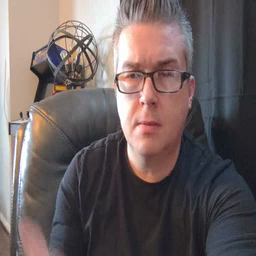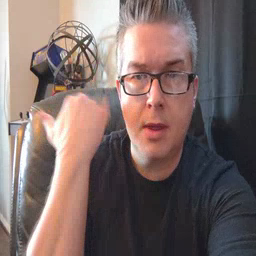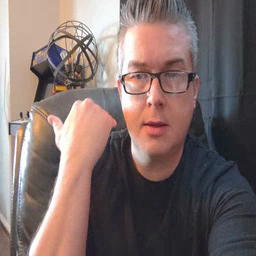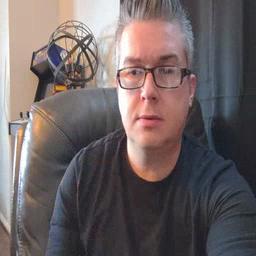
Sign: before